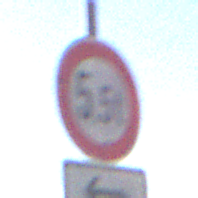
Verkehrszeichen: TatsaechlicheMasse
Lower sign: RichtungsangabeDurchPfeile2
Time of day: MorningAfternoon
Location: Outdoor (RoadRail)
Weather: PartlyCloudy
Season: NotSpecified
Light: Natural